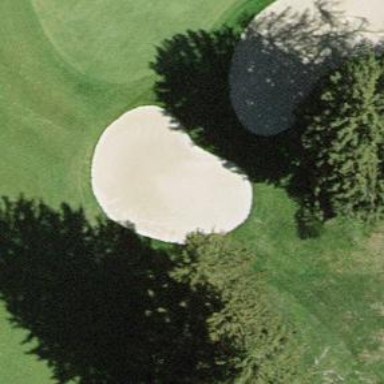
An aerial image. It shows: Bunker filled with sand on golf course.